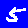
Digit: 5